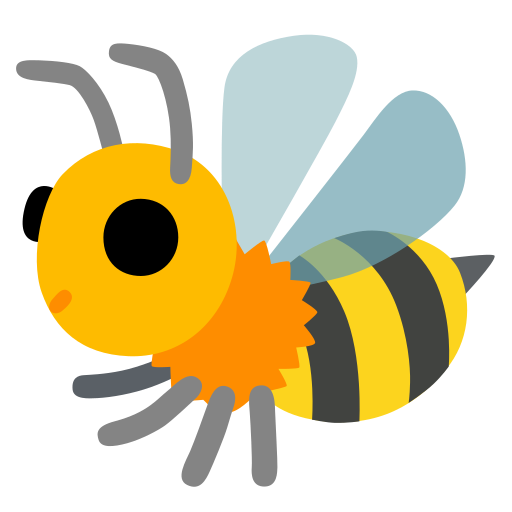
Emoji: 🐝